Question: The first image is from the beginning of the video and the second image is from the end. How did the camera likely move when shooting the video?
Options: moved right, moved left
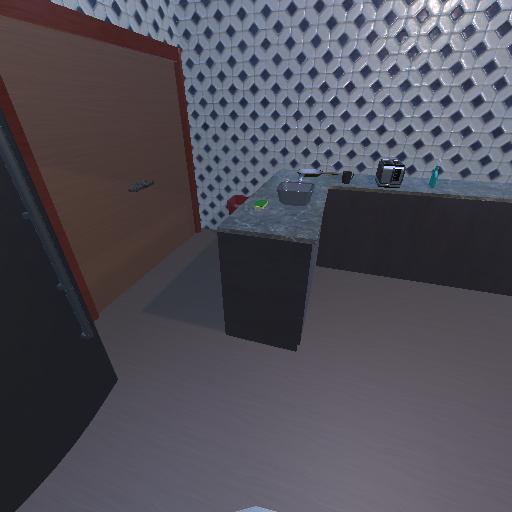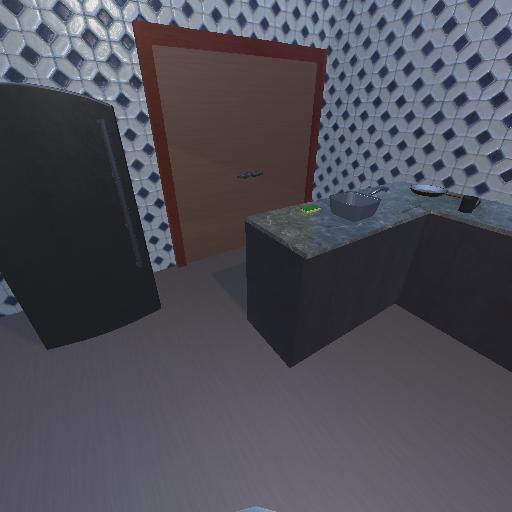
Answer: moved right